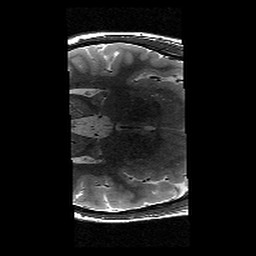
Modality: T2w
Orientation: axial
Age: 12
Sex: female
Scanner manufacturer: siemens
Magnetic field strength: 3 T
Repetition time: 9.23 s
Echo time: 0.067 s